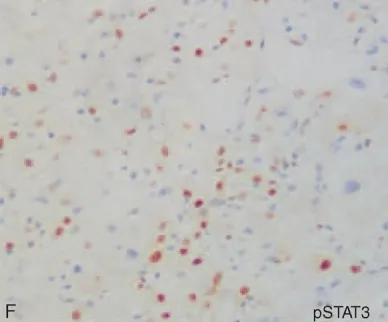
Microscopic features of the ileum tumor (case 1). , pSTAT3.
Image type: pathology (immunostaining)